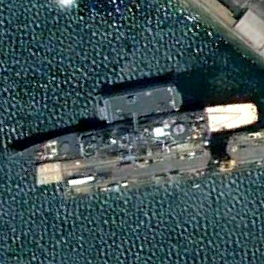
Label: cruiser